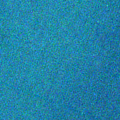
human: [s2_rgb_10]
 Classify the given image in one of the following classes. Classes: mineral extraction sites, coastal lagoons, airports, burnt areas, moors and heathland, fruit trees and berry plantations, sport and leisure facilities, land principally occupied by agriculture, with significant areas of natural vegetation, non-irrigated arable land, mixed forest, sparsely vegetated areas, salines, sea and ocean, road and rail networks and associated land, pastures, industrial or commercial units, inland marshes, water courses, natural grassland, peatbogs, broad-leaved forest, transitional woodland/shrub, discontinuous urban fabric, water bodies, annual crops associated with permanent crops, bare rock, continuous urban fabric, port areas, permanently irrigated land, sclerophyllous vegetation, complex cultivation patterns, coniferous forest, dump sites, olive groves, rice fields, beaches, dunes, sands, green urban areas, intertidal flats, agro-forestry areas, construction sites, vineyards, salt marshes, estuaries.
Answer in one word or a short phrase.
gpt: sea and ocean